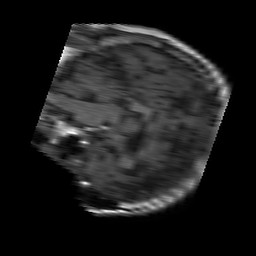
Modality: T1w
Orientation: sagittal
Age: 75
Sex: male
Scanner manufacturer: philips
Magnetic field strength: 1.5 T
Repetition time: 0.375 s
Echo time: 0.011 s